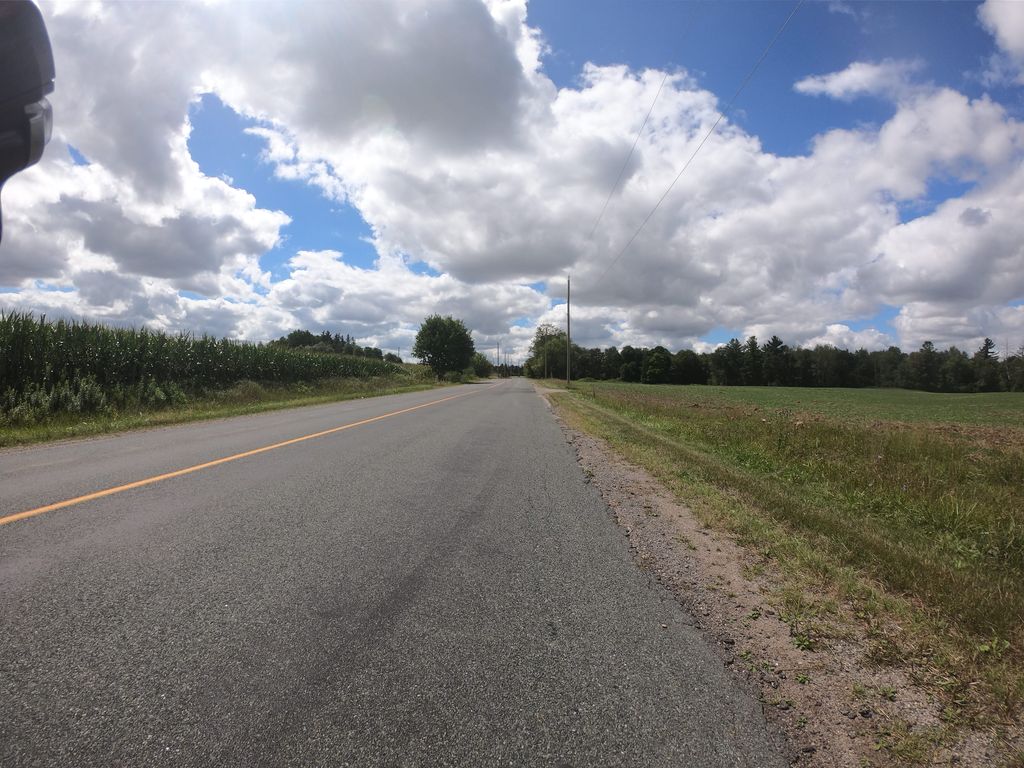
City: kitchener-waterloo